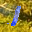
Label: 1